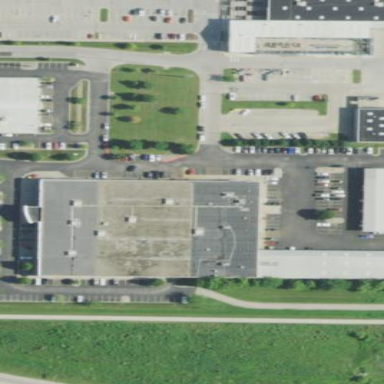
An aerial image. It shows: Building housing car shop.